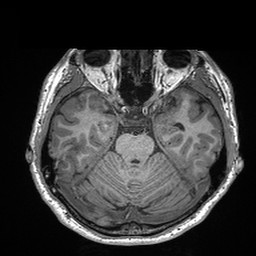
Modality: T1w
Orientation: coronal
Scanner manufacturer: siemens
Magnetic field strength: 3 T
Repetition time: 2.3 s
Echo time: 0.00298 s